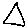
Label: triangle